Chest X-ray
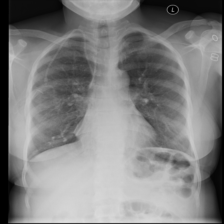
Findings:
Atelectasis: negative
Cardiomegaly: negative
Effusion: negative
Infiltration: negative
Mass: negative
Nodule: negative
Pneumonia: negative
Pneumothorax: negative
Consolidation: negative
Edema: negative
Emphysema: negative
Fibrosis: negative
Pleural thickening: negative
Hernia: negative